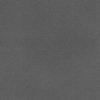
Label: dusty